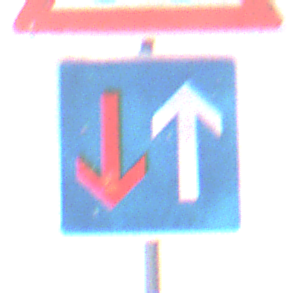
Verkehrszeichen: VorrangVorGegenverkehr
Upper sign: RadverkehrLinks
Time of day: Midday
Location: Outdoor (Nature)
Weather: Overcast
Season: NotSpecified
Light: Natural